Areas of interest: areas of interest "Logistics and Express Delivery"
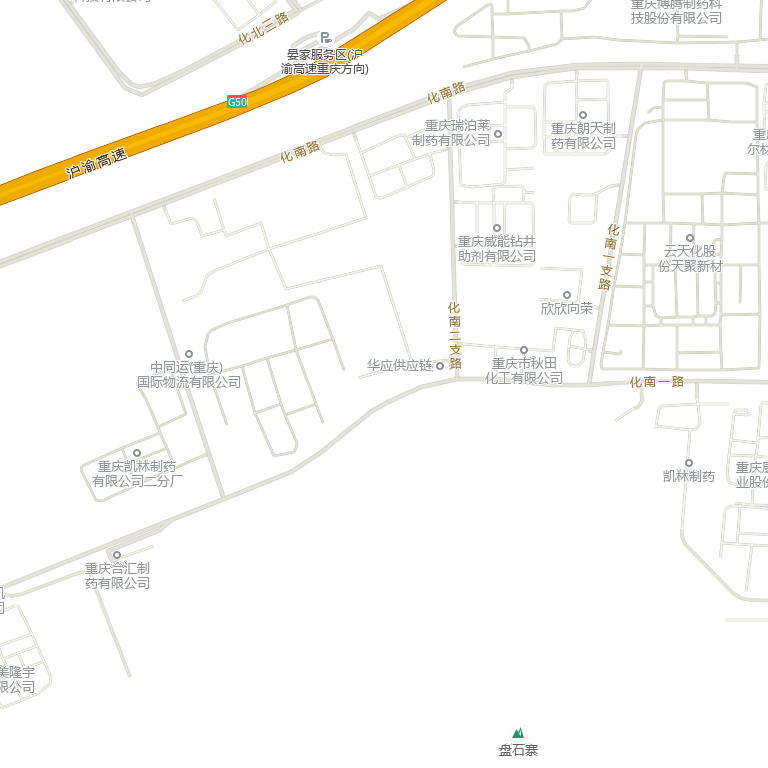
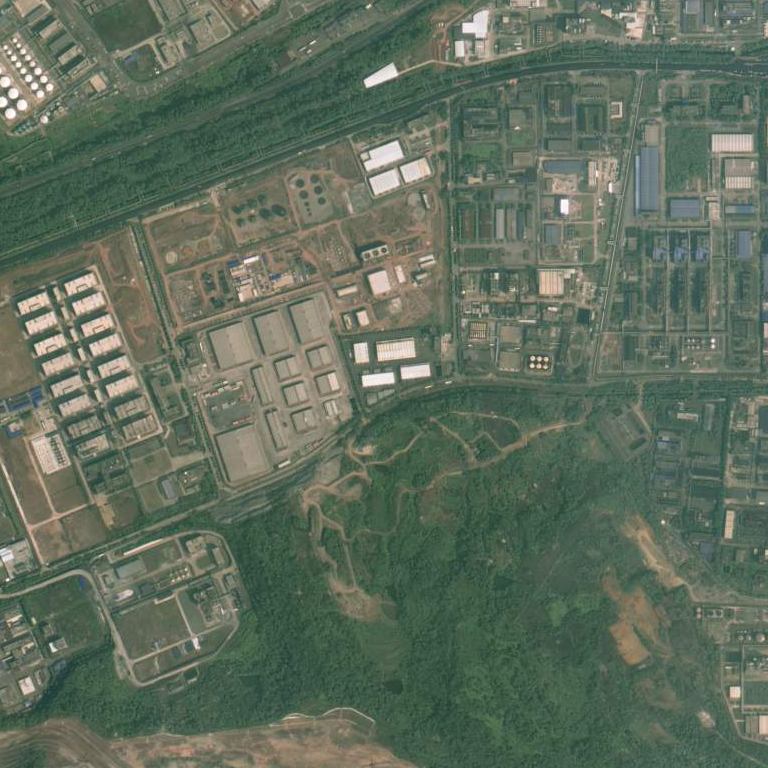